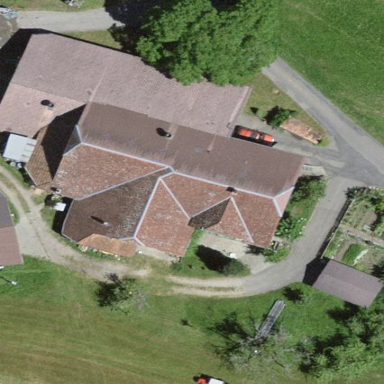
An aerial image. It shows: Farm building.